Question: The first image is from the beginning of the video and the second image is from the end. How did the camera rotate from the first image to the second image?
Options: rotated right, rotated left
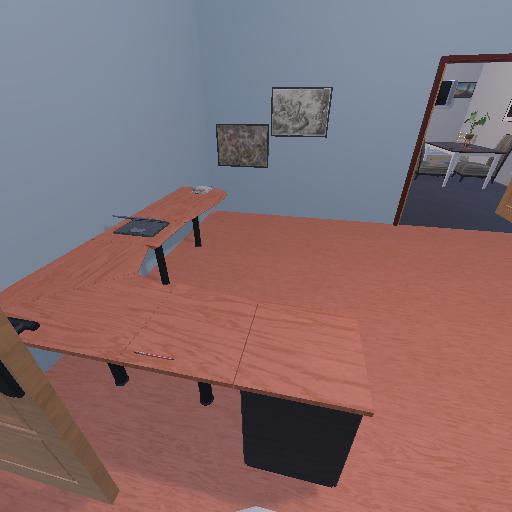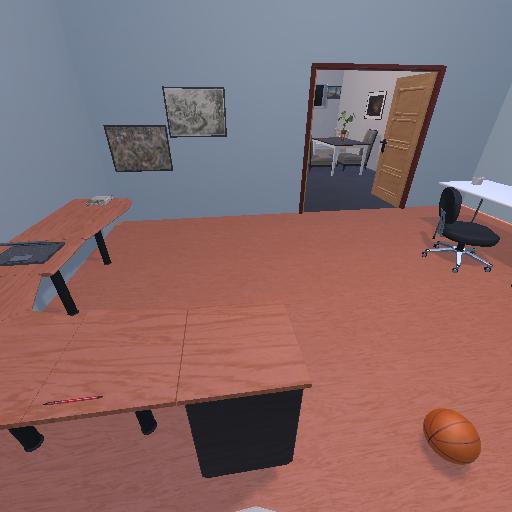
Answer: rotated right